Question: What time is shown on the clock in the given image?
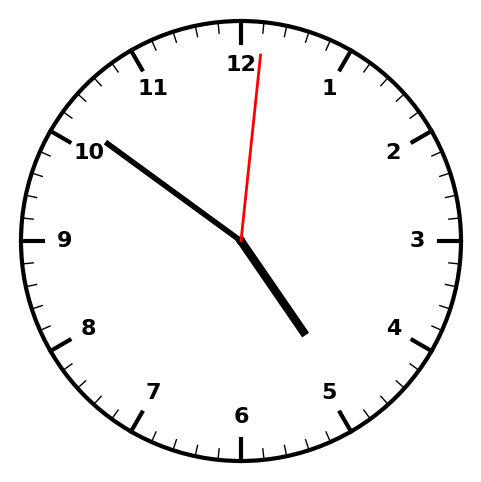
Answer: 04:51:01